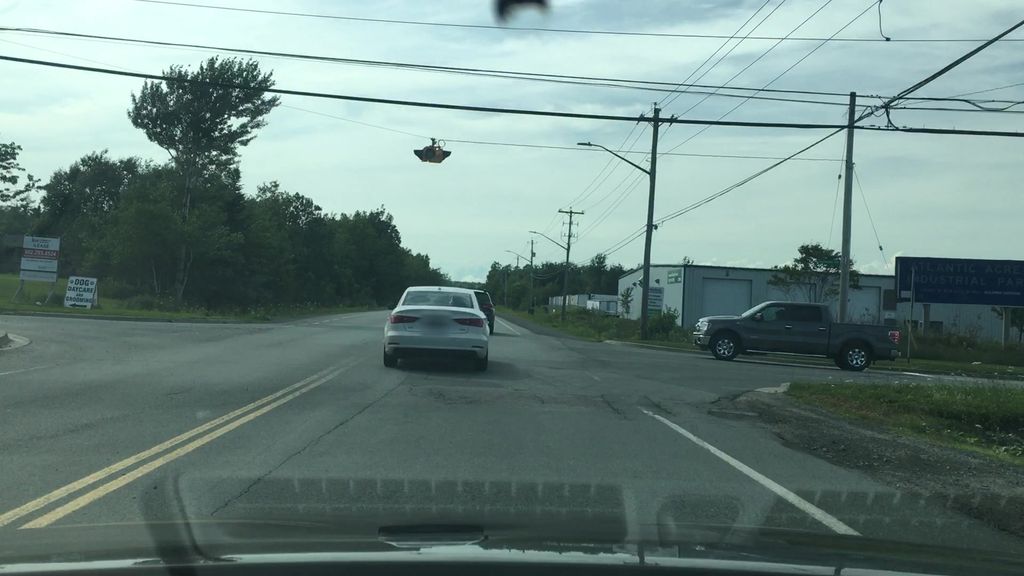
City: halifax